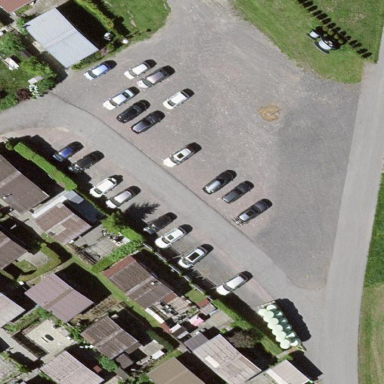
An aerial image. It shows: Parking area.